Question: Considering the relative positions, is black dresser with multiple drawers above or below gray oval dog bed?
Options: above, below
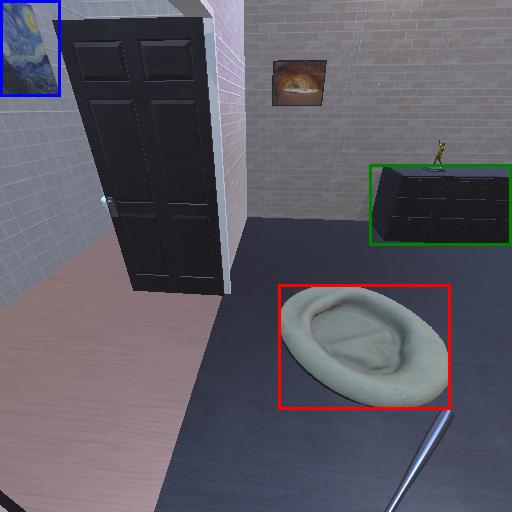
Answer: above